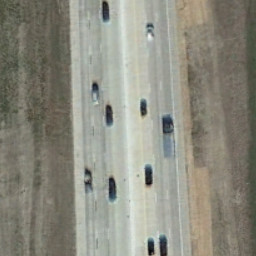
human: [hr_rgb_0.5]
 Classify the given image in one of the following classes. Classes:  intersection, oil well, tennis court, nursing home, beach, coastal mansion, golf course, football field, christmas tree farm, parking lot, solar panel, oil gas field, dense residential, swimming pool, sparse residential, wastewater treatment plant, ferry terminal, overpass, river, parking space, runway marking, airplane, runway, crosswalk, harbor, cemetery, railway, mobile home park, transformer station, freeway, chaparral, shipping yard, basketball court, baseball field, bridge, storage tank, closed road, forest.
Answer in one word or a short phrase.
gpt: freeway